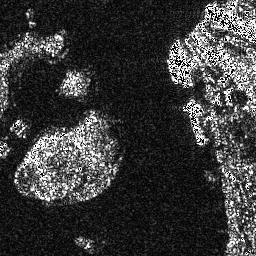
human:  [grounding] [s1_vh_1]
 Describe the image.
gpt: In the satellite image, there is  <ref>1 medium ship </ref> <box>[[72, 38, 80, 56, 0]]</box> located at right,  <ref>1 medium ship </ref> <box>[[63, 19, 70, 32, 0]]</box> located at top.